Question: In my system I have 2 xampp servers installed.
In one xampp server php version is 5.6 and second xampp server php version is 7.3 .
In both server paths, only php 5.6 version is shown at command line.
Supported 7.3 is not working.
In both server path php 5.6 displayed.
So when I use Composer and Laravel always fetch php 5.6.
Please help me to solve this problem..

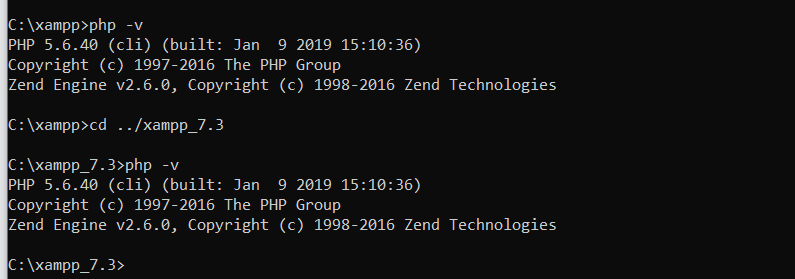
Answer: You are trying to run the version of .
So it's all about your variable.
Windows looks for paths in variable to know where are executables.
By the way, the 'php.exe' it's inside 'c:\xampp\php' directory.
And, the 7.3 would be inside 'c:\xampp_7.3\php' directory.
And of course, the variable has something like 'PATH=c:\xampp\php;...'
That's why 5.6 version is always picked.
Run command 'c:\set PATH' and will show your settings like:
'''
Path=C:\Program Files (x86)\Common Files\Oracle\Java\javapath;C:\Python38\Script
s\;C:\Python38\;C:\Windows\system32;C:\Windows;C:\Windows\System32\Wbem;C:\Windo
ws\System32\WindowsPowerShell\v1.0\;C:\xampp\php;...
'''
To work, with changing PATH variable you need to move to you path where is composer.phar and composer.json and run:
'''
c:\> cd \composer\file\
c:\composer\file> \xampp_7.3\php\php.exe composer.phar install
'''
More information here:
<URL>
As an alternative, you can set two environment variables and use them like below:
'''
c:\> set PHP56="c:\xampp\php\php.exe"
c:\> set PHP73="c:\xampp_7.3\php\php.exe"
c:\> %PHP56% -v
PHP 5.6.40 (cli) (built: Jul 2 2019 15:10:36)
Copyright (c) <PHONE> The PHP Group
Zend Engine v2.6.0, Copyright (c) <PHONE> Zend Technologies
c:\> %PHP73% -v
PHP 7.3.10 (cli) (built: Jul 2 2019 13:01:33)
Copyright (c) <PHONE> The PHP Group
Zend Engine v3.2.0, Copyright (c) <PHONE> Zend Technologies
'''